Question: I have the following dataframe:
'''
data = {'Var1':[3, 8, 4, 2, 13],
'Var2':[5, 7, 9, 10, 15],
'Name':['obs1', 'obs2', 'obs3', 'obs4', 'obs5']}
df1 = pd.DataFrame(data)
'''
And I add labels according to the variable "Name":
'''
import seaborn as sns
sns.scatterplot(data=df1,x='Var1',y='Var2')
for i in range(df1.shape[0]):
plt.text(x=df1.Var1[i]+0.3, y=df1.Var2[i]+0.3,s=df1.Name[i],
fontdict=dict(color="black",size=10),
bbox=dict(facecolor="white",alpha=0.5))
'''
Here is the result:

Now i would like to show the labels under two conditions :
if the observations are above 14 and below 8, then I show the labels.
Do you have a solution ?
Thank you !
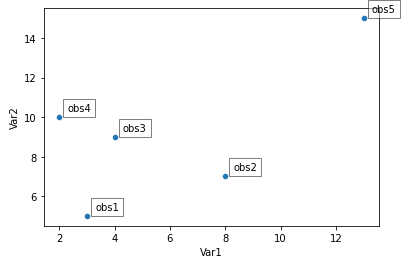
Answer: You can just use a simple condition in your loop. Here I skip the loop if 8<Val2<14 using the 'continue' keyword:
'''
import seaborn as sns
sns.scatterplot(data=df1,x='Var1',y='Var2')
for i in range(df1.shape[0]):
if 8<df1.Var2[i]<14:
continue
plt.text(x=df1.Var1[i]+0.3, y=df1.Var2[i]+0.3,s=df1.Name[i],
fontdict=dict(color="black",size=10),
bbox=dict(facecolor="white",alpha=0.5)
)
'''
output:
<URL>
##### alternative code formatting
I take the opportunity to show you a cleaner way for your code (In my opinion):
'''
import seaborn as sns
sns.scatterplot(data=df1,x='Var1',y='Var2')
options = dict(fontdict=dict(color="black",size=10),
bbox=dict(facecolor="white",alpha=0.5))
for i, (x,y,name) in df1.iterrows():
if y<8 or y>14:
plt.text(x=x+0.3, y=y+0.3, s=name, **options)
'''